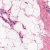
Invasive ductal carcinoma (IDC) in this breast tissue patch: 0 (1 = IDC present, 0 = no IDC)